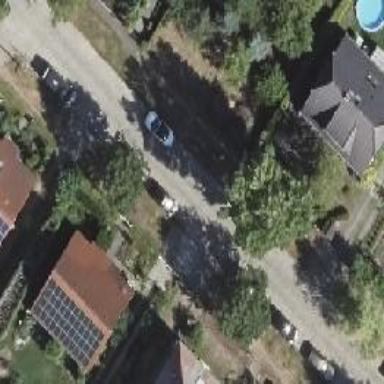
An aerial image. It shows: Residential road.